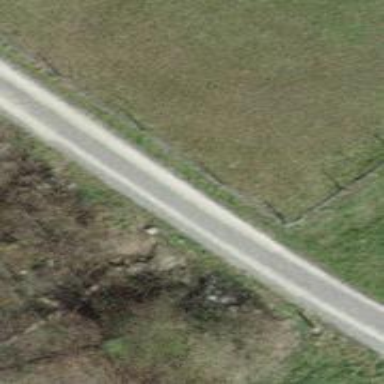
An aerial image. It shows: Gravel track with track type of grade3.